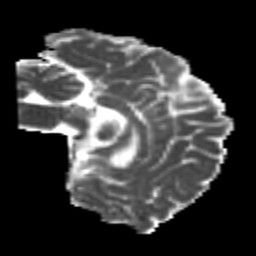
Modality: MD
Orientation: sagittal
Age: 22
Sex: male
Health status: healthy
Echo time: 0.074 s